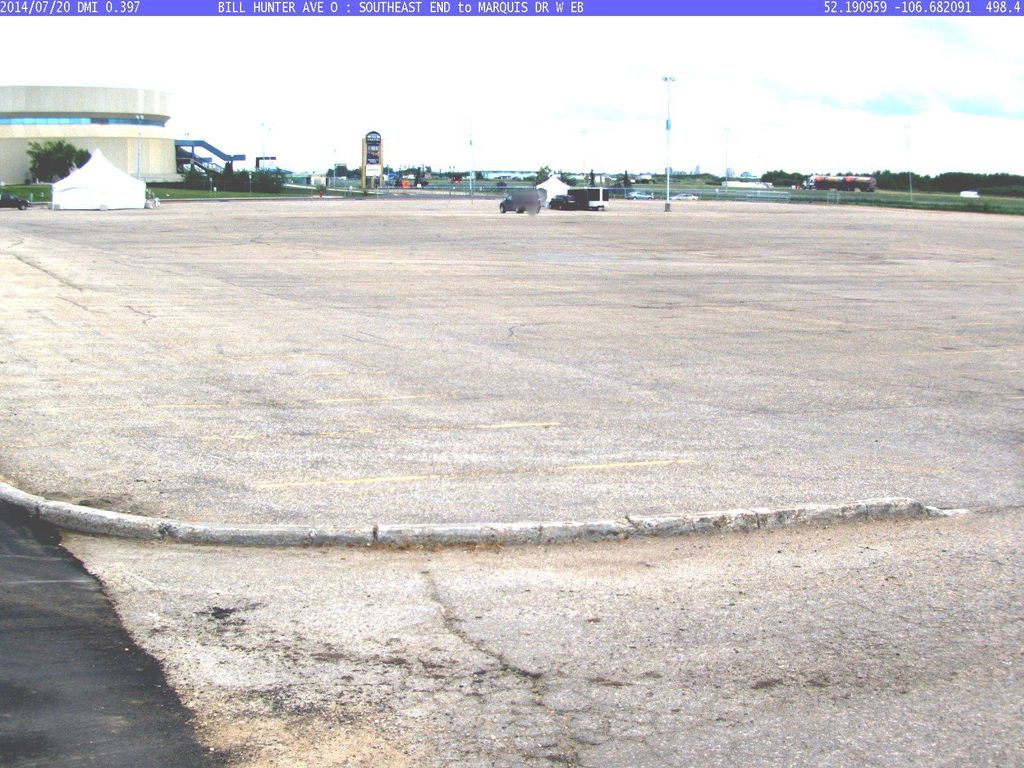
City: saskatoon